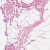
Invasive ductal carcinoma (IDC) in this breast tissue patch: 0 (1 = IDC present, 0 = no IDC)